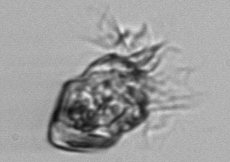
Label: Strombidium_inclinatum